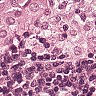
Metastatic tissue present: yes